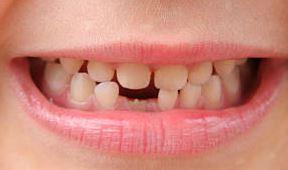
Condition: hypodontia